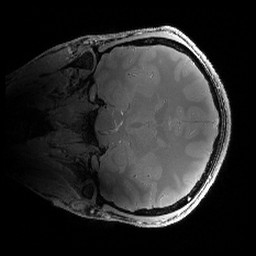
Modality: PDw
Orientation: coronal
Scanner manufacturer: siemens
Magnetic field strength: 6.98 T
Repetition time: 2.82 s
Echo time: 0.00282 s